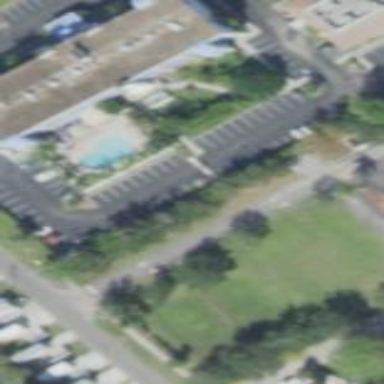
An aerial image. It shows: Hotel building.